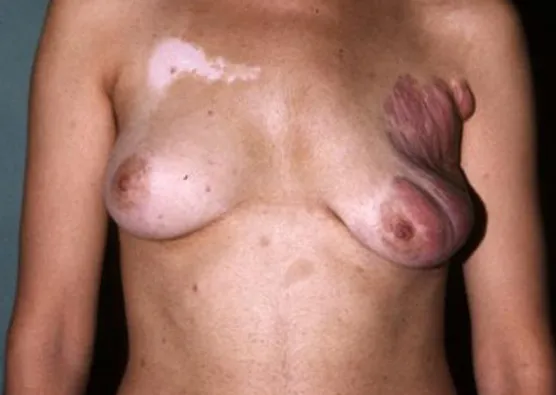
Case 9. The extensive congenital plexiform neurofibroma involved the outer quadrants of her right breast and extends to the nipple-areolar complex and to the homolateral axillary region and arm.
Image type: medical_photograph (other_medical_photograph)